В схеме, изображенной на рисунке, ключи $K_{1}$ и $K_{2}$ вначале разомкнуты.  Ключ $K_{1}$ замыкают, и после установления стационарного режима замыкают ключ $K_{2}$.
Какой заряд протечет через резистор $R$ после замыкания ключа $K_{2}$? Величины $R$, $\mathscr{E}$, $r$, $L_{1}$, $L_{2}$ известны. Сопротивлением катушек индуктивности пренебречь.
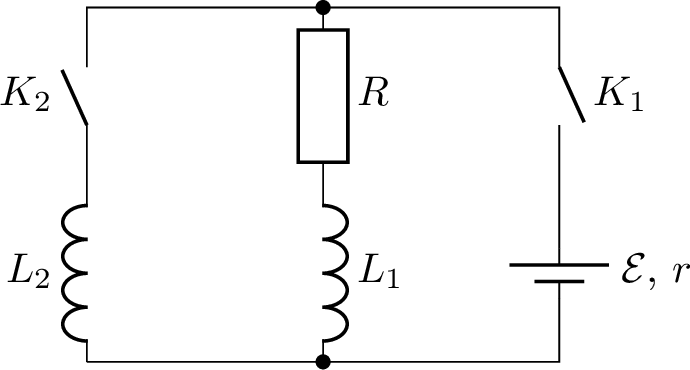
Решение: В стационарном режиме сила тока через катушку индуктивности $L_{1}$ равна $$ I_{10}=\mathscr{E} /(R+r). $$ После замыкания ключа $K_{2}$ сила тока $I_{2}$ через катушку индуктивности $L_{2}$ возрастает от нуля до $I_{20}=\mathscr{E} / r$, а сила тока $I_{1}$ через катушку $L_{1}$ убывает от $I_{10}$ до нуля. При этом за любой малый интервал времени $\Delta t$ $$ I_{1} R+L_{1} \Delta I_{1} / \Delta t=L_{2} \Delta I_{2} / \Delta t. $$ Так как $I_{1} \Delta t=\Delta q$ — заряд, протекающий за время $\Delta t$ через сопротивление $R$, то $$ R \Delta q+L_{1} \Delta I_{1}=L_{2} \Delta I_{2}. $$ За все время после замыкания ключа $K_{2}$ через резистор протек суммарный заряд $\sum \Delta q=q$. Кроме того $$ \sum \Delta I_{1}=-I_{10}, \quad \sum \Delta I_{2}=I_{20}. $$ Поэтому окончательно $$ q=\frac{\mathscr{E}}{R} \left(\frac{L_{1}}{R+r}+\frac{L_{2}}{r}\right). $$
Ответ: $$ q=\frac{\mathscr{E}}{R} \left(\frac{L_{1}}{R+r}+\frac{L_{2}}{r}\right). $$
Темы:
T, Электричество, Всероссийские, Нестационарность, RL-цепи